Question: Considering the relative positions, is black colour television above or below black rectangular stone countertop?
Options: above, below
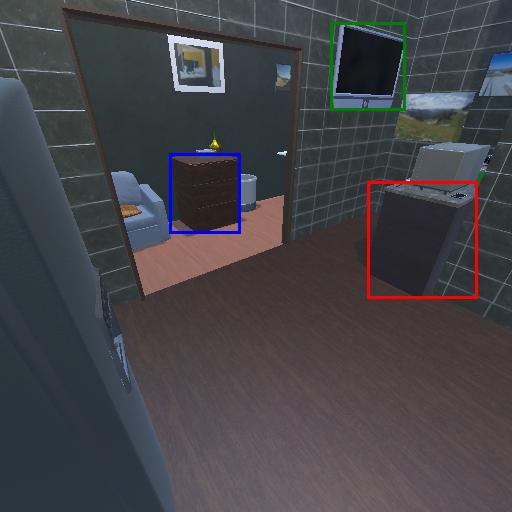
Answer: above